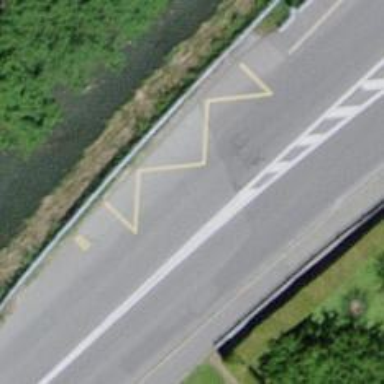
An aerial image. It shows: Bus stop with platform for public transport.